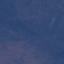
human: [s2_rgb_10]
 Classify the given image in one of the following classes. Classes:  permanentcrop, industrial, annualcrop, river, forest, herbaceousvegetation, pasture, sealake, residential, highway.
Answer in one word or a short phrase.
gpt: HerbaceousVegetation